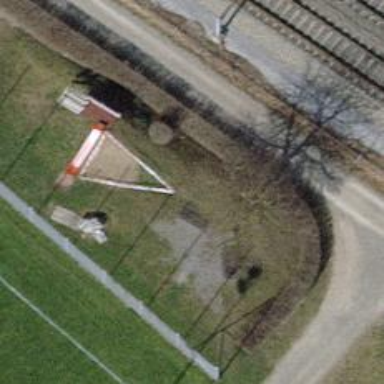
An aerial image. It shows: Brown bench.